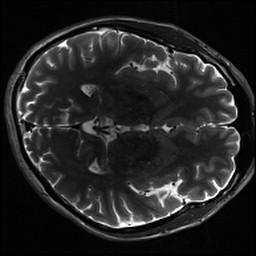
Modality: inplaneT2
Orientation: axial